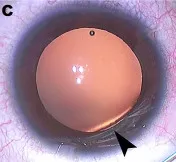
The technique of EPRL removal and the rupture of zonular fibers. (C) Rupture of zonular fibers and focal dislocation of the lens at nasal inferior (black arrowhead) was observed through an operating microscope when the patient lay on the operating table.
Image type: ophthalmic_imaging (slit_lamp_photograph)